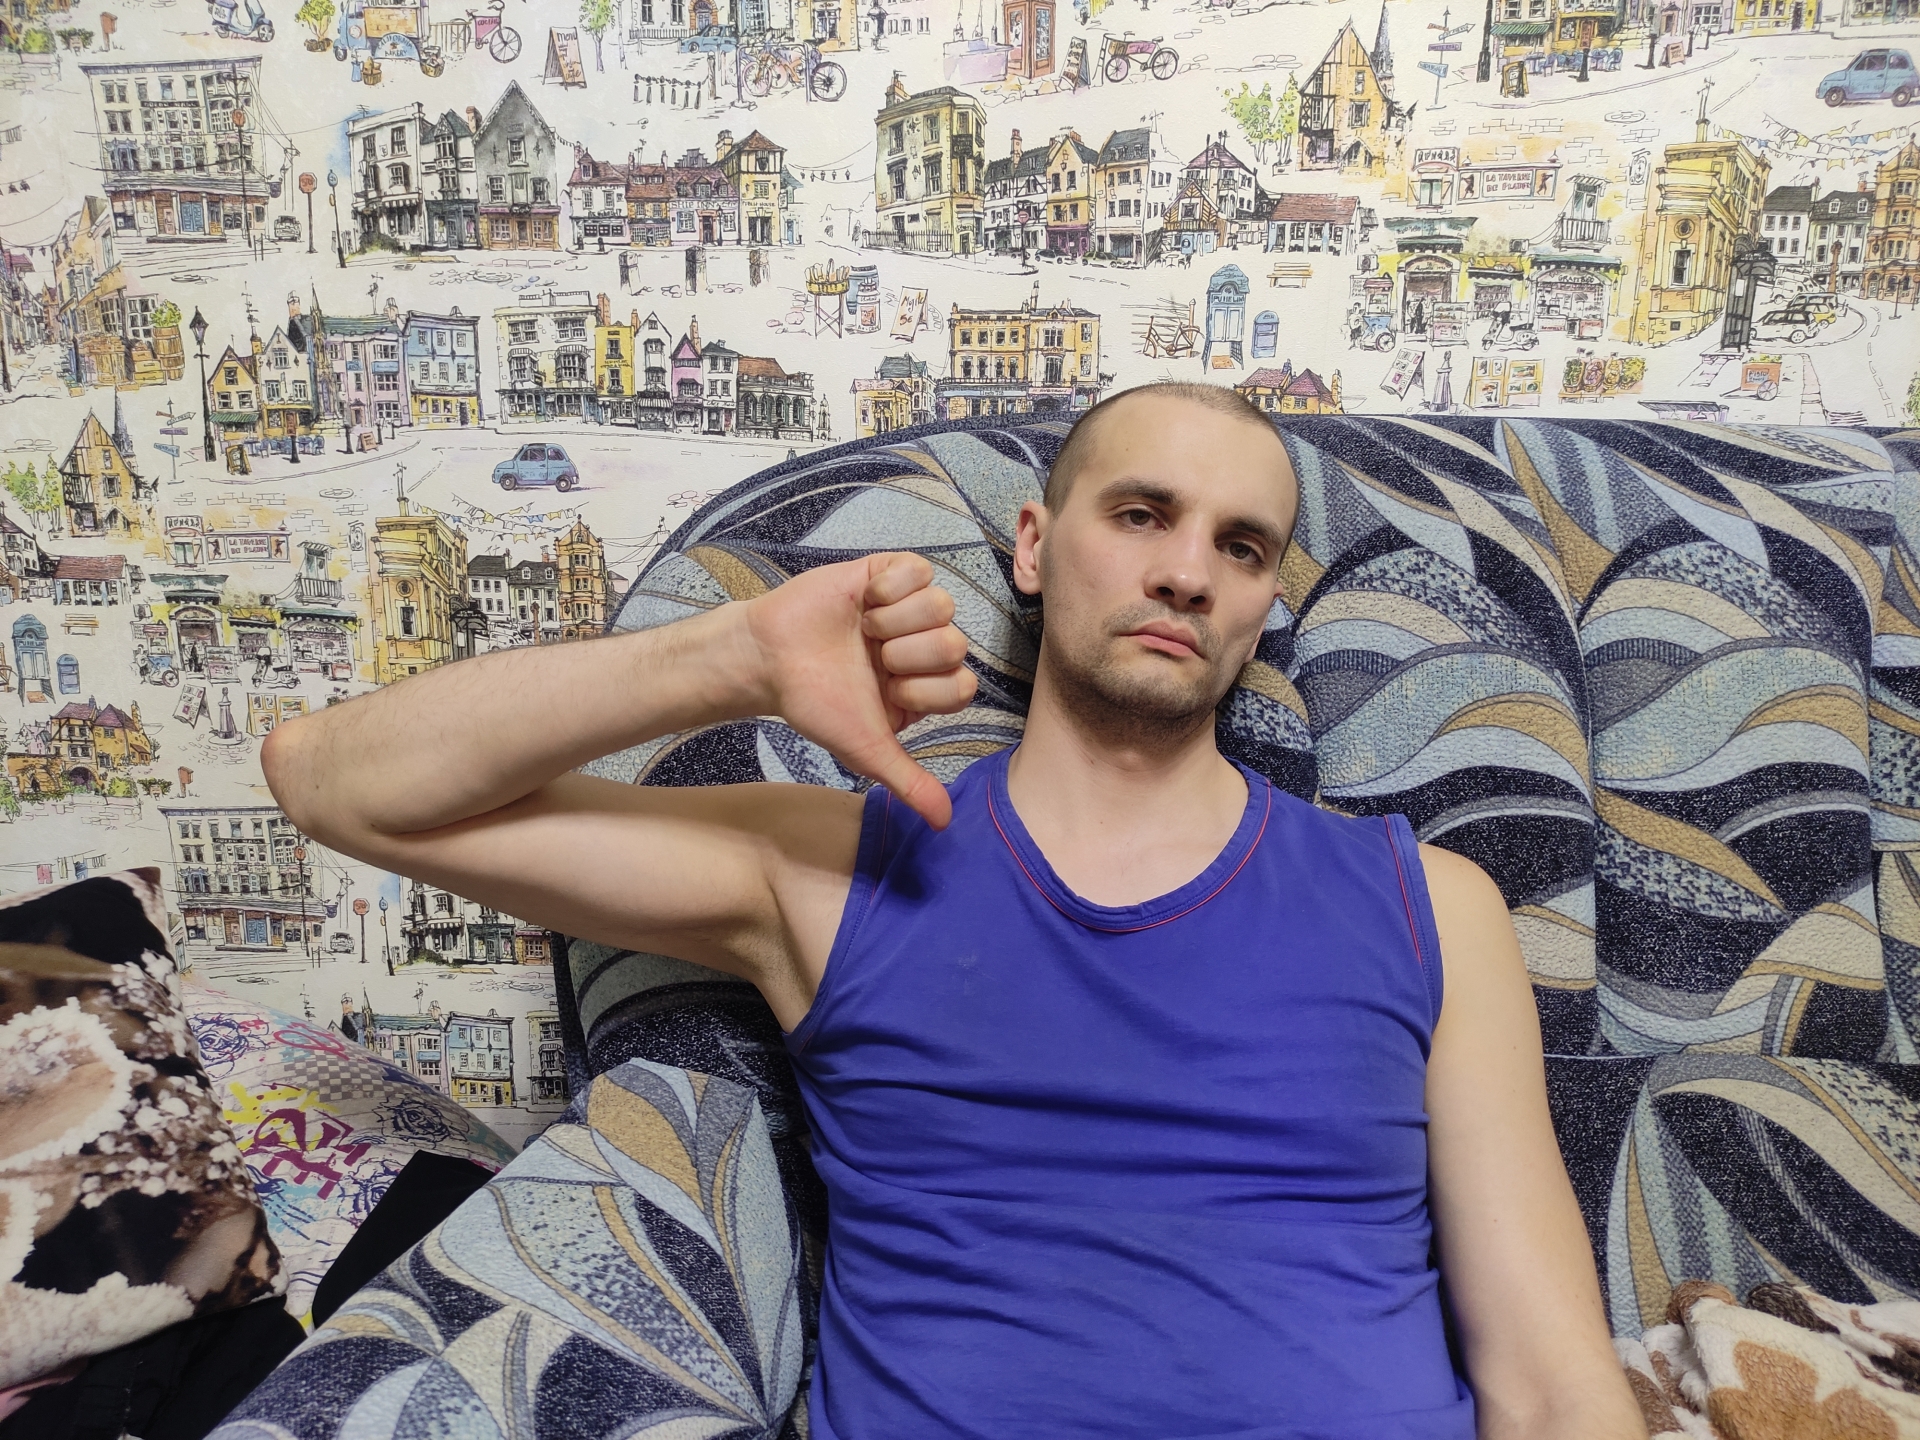
Label: clear